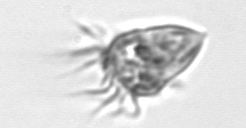
Label: Strombidium_morphotype1